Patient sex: M
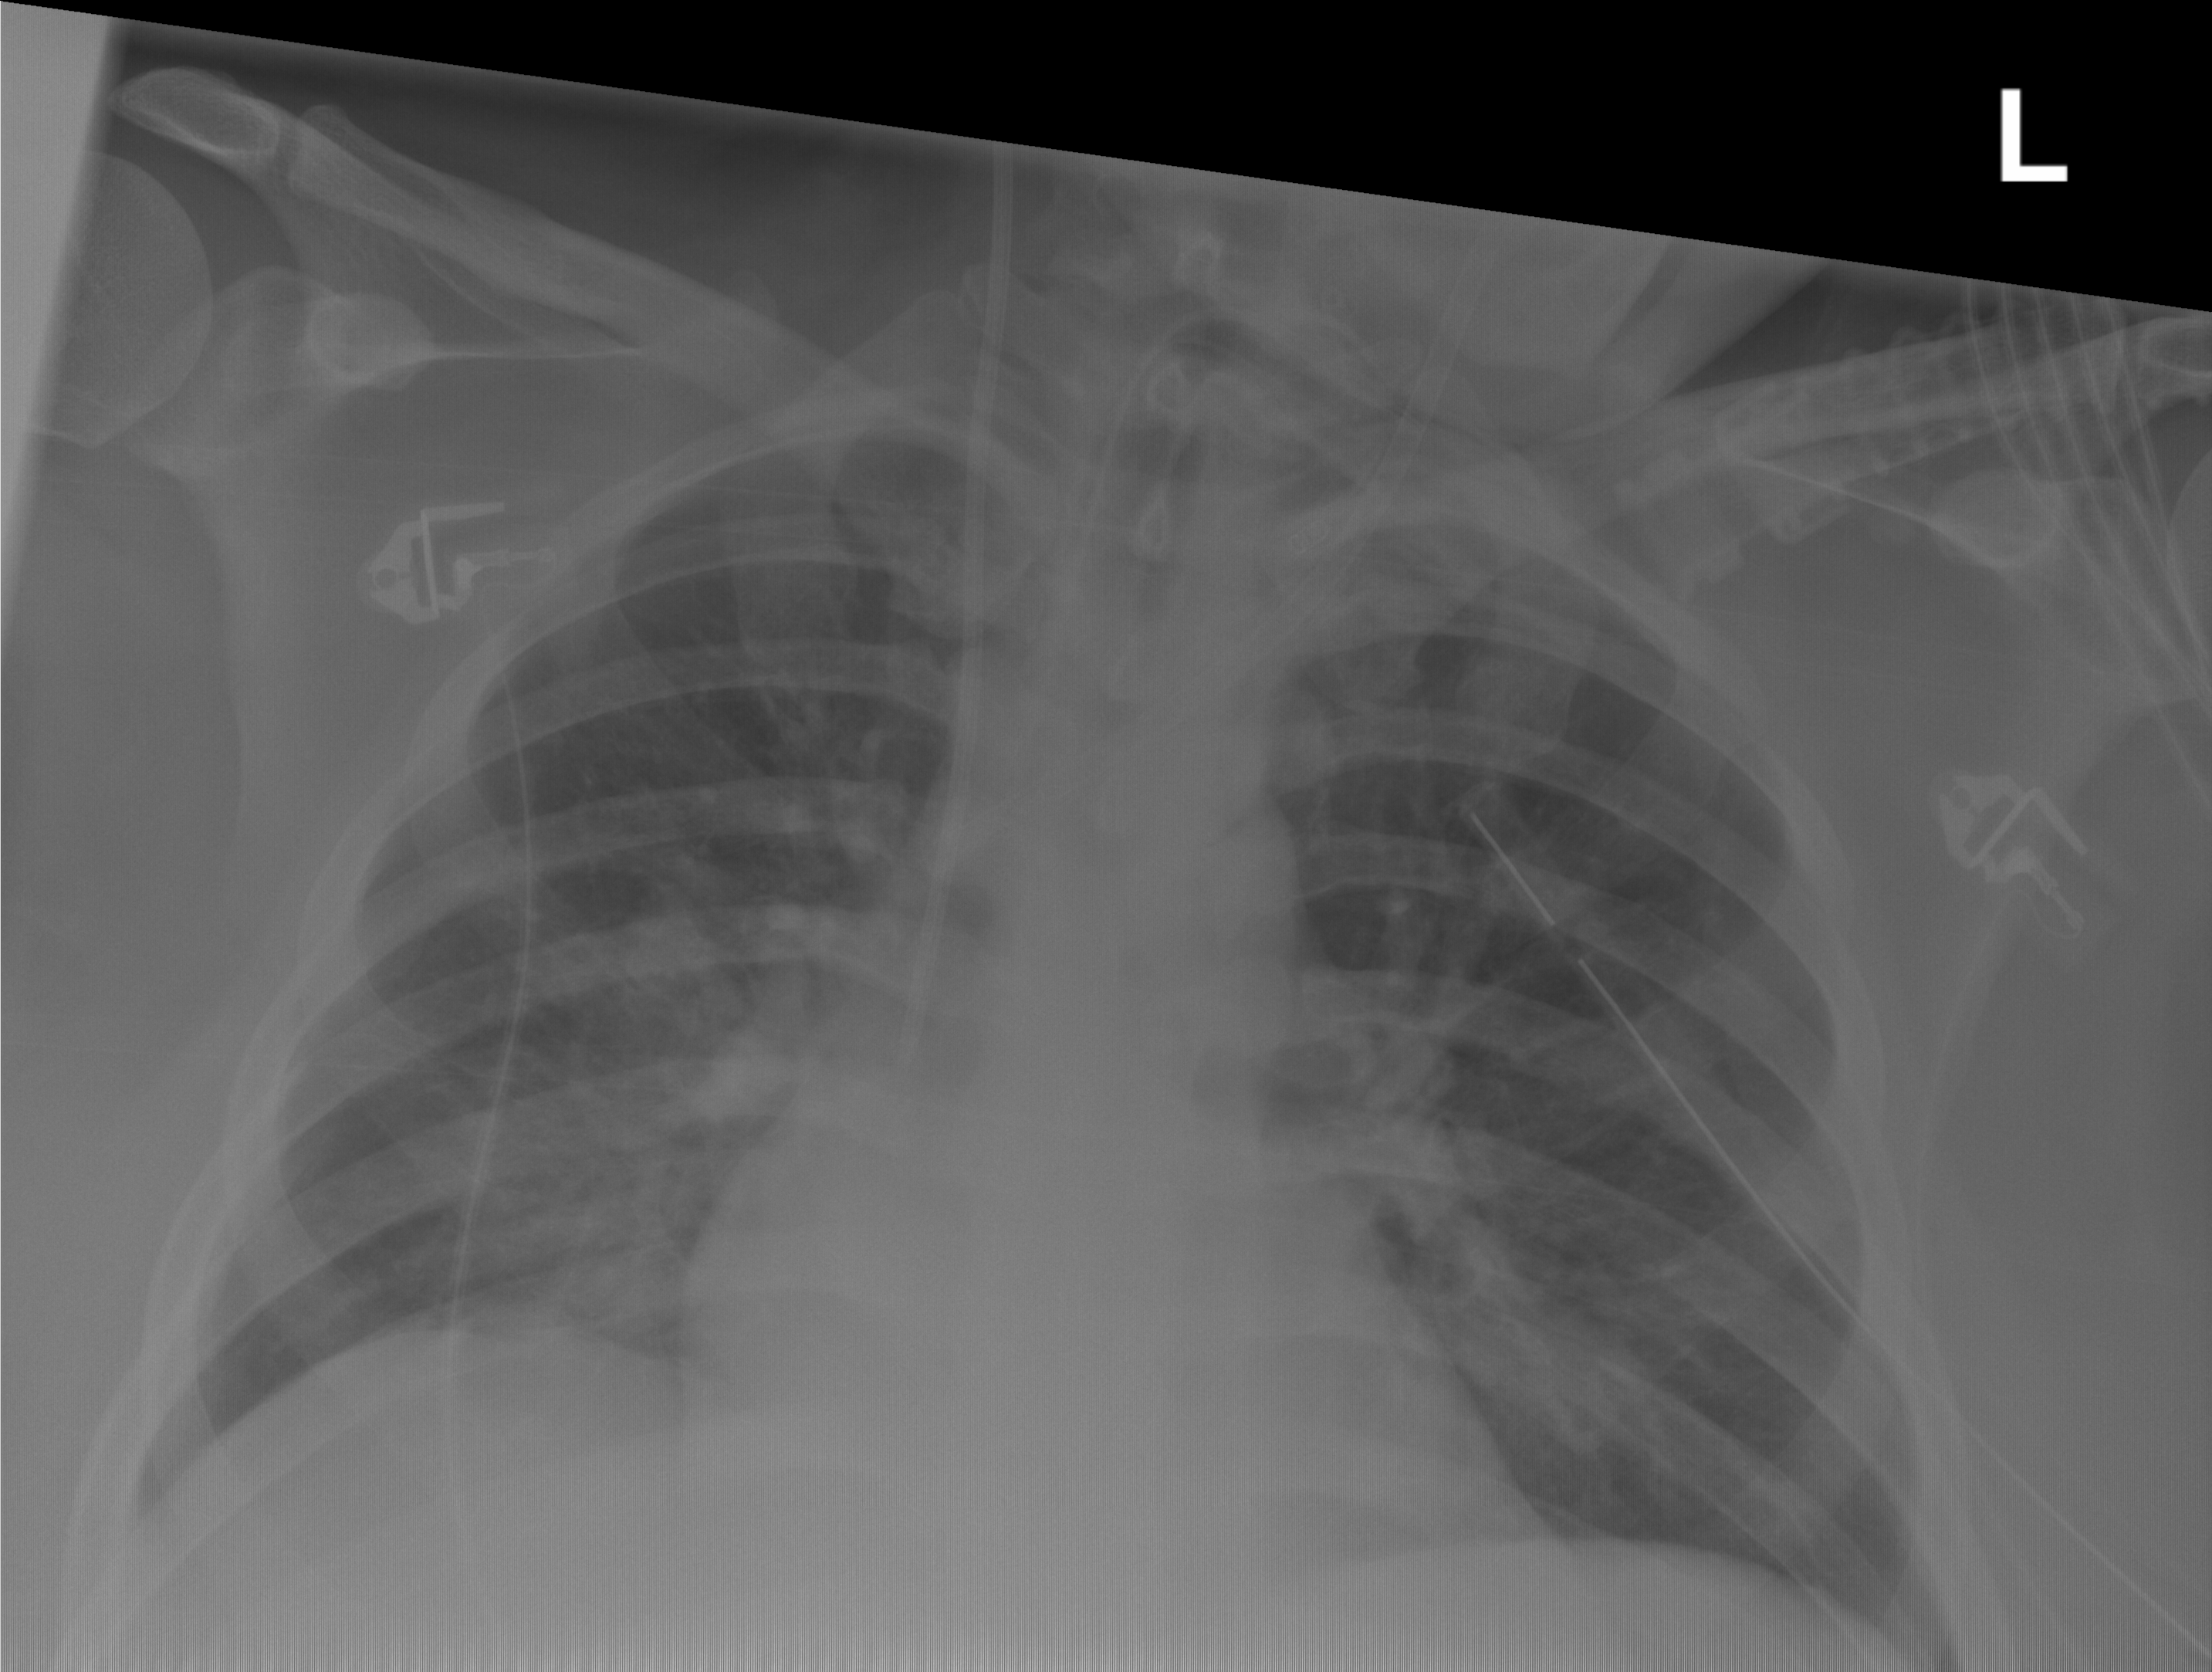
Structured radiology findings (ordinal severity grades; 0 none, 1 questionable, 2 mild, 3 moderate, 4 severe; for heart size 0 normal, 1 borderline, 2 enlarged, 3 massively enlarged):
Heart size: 0
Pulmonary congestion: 0
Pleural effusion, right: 0
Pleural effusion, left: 0
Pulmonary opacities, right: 2
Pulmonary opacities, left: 0
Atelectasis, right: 0
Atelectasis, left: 0